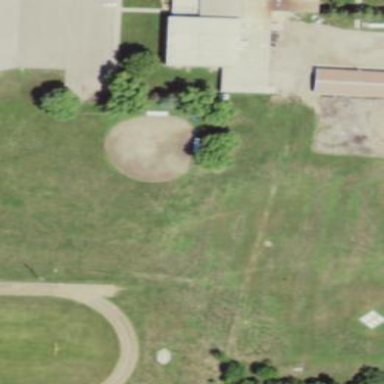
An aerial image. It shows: Baseball pitch for leisure and sports activities.